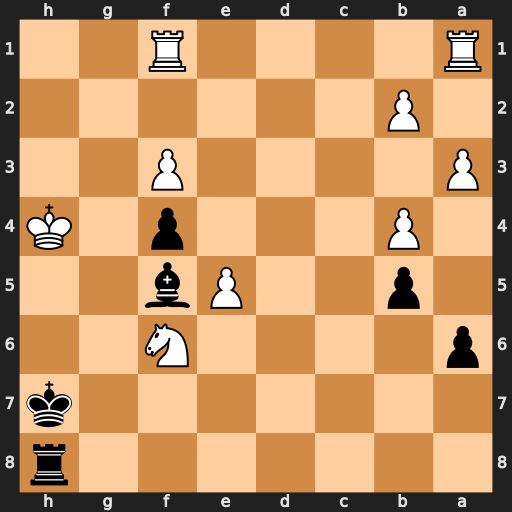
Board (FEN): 7r/7k/p4N2/1p2Pb2/1P3p1K/P4P2/1P6/R4R2
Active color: b
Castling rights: -
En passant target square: -
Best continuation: Kg6+ Nh7 Rxh7#